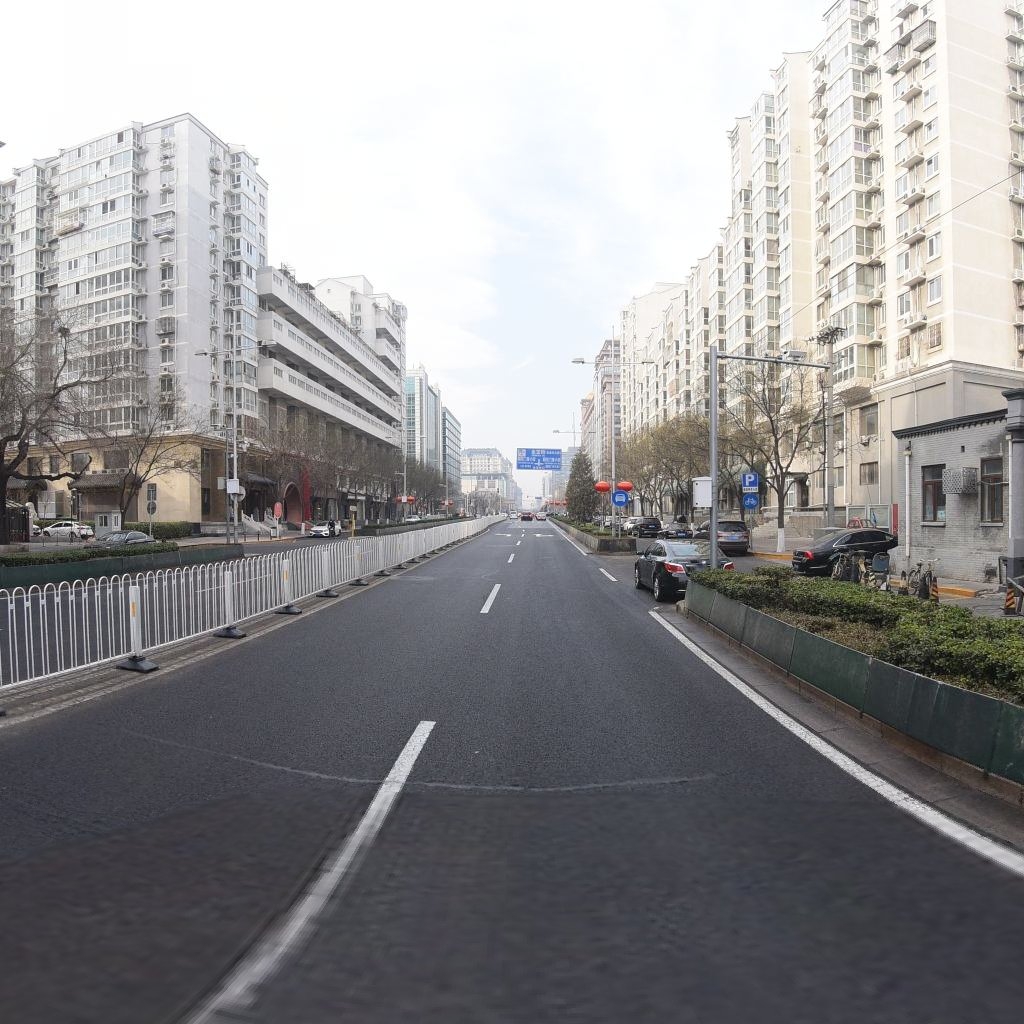
Region: Dongcheng
Road damage annotations: transverse patch